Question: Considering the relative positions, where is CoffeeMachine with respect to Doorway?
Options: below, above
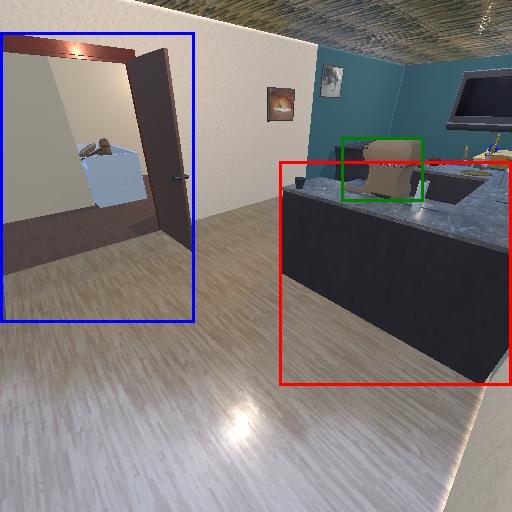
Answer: below